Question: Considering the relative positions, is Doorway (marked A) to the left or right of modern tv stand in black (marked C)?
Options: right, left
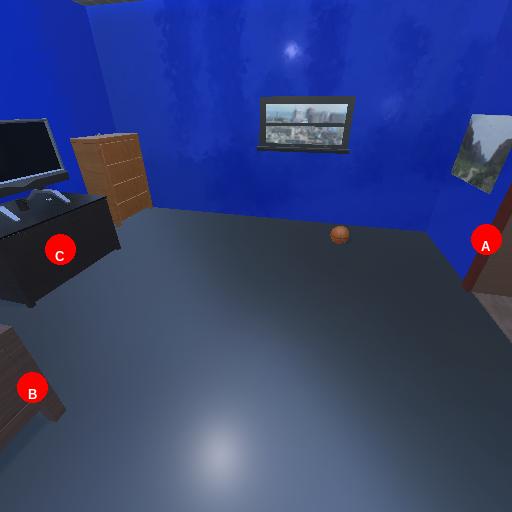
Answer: right